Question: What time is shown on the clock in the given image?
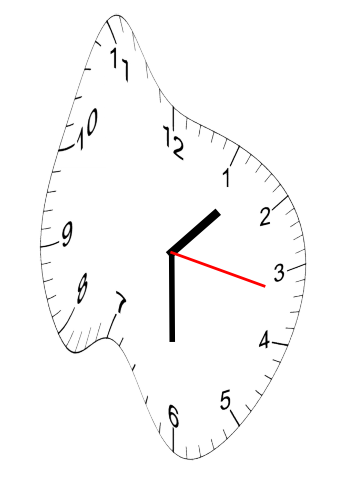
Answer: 01:30:17